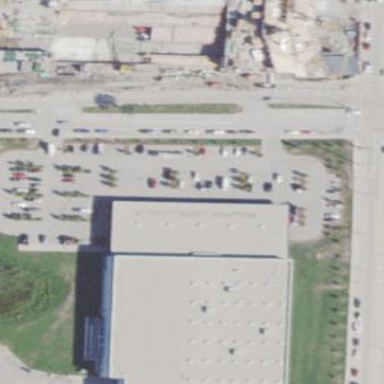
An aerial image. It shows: Parking area with surface.